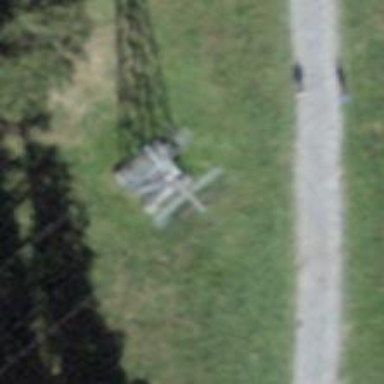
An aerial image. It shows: Pylon for aerialway.